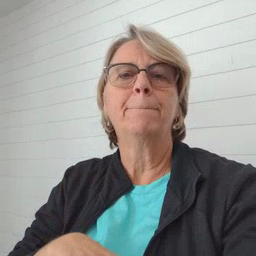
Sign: mom